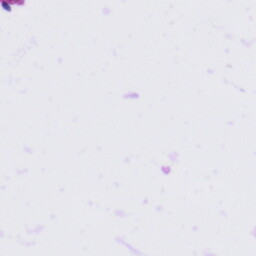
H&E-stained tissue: Tonsil